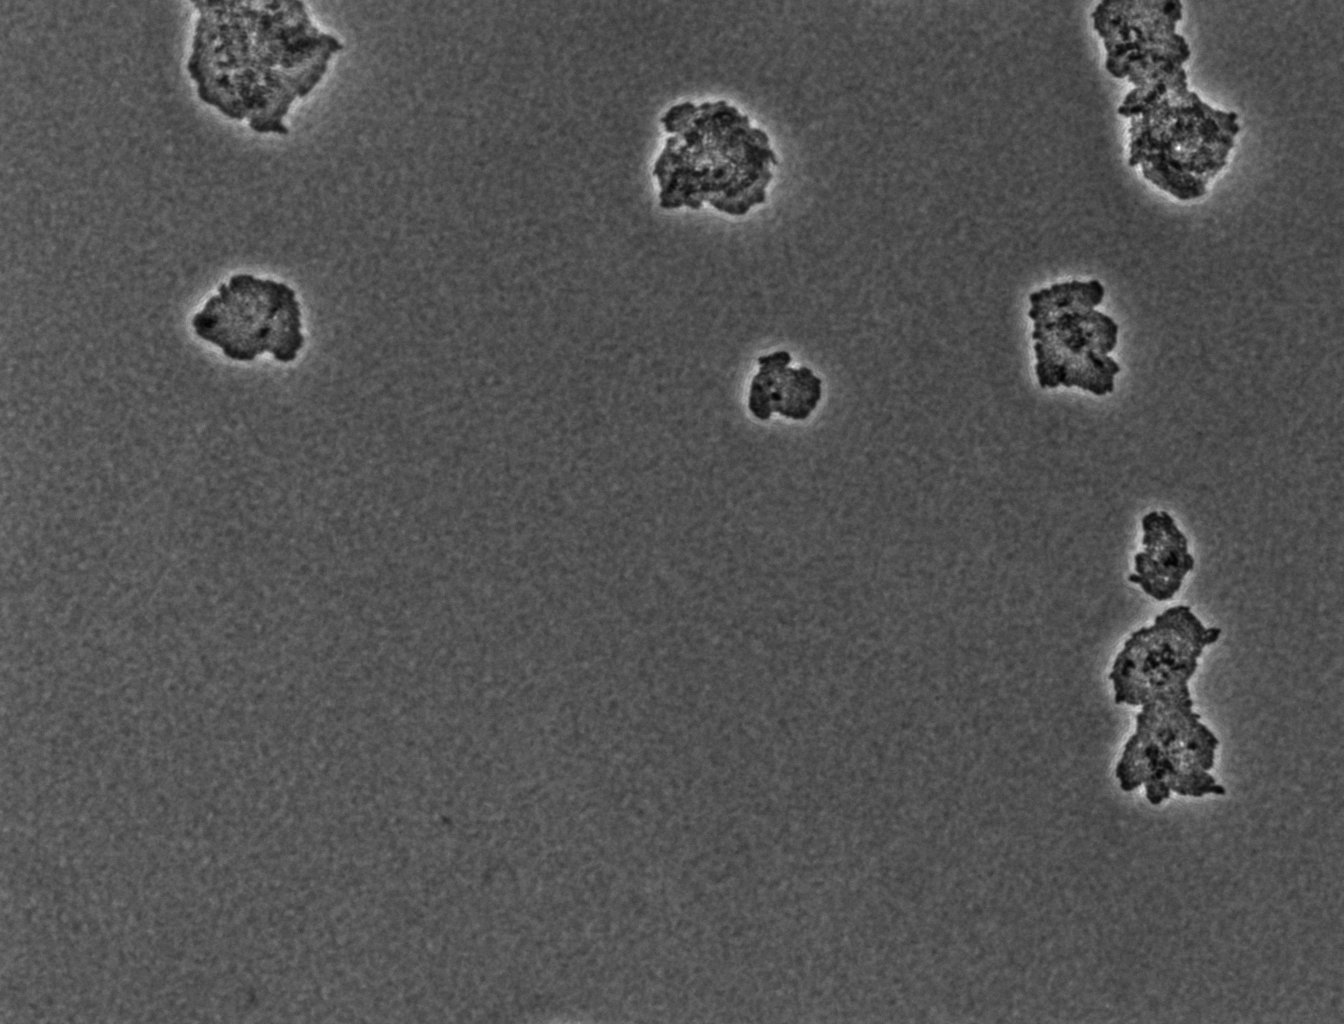
various_fewshot